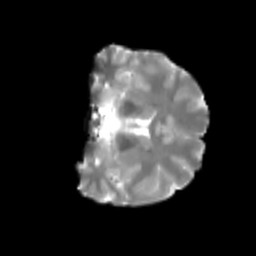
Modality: T2w
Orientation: coronal
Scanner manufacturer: siemens
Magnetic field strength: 3 T
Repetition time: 4 s
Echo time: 0.0594 s